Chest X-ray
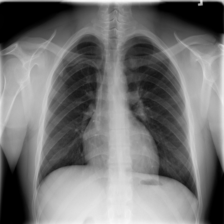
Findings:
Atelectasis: negative
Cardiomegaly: negative
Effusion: negative
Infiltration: negative
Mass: negative
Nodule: negative
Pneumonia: negative
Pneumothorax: negative
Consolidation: negative
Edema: negative
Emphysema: negative
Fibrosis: negative
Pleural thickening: negative
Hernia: negative